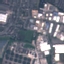
Label: Industrial